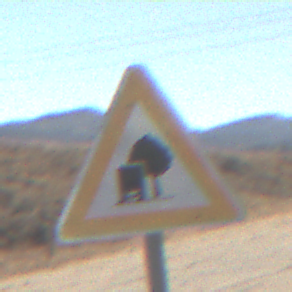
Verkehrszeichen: UnzureichendesLichtraumprofil
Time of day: Midday
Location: Outdoor (RoadRail)
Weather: Clear
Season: Summer
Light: Natural